【题型】解答题　【知识点】函数　【难度】easy
已知函数 $f(x)=-x+1$，$g(x)=(x-1)^2$，$x \in \mathbf{R}$.

(1) 在图 1 中画出函数 $f(x)$，$g(x)$ 的图象；

(2) 定义：$\forall x \in \mathbf{R}$，用 $m(x)$ 表示 $f(x)$，$g(x)$ 中的较小者，记为 $m(x)=\min\{f(x),g(x)\}$，请分别用图象法和解析式法表示函数 $m(x)$.（注：图象法请在图 2 中表示，本题中的单位长度请自己定义且标明）
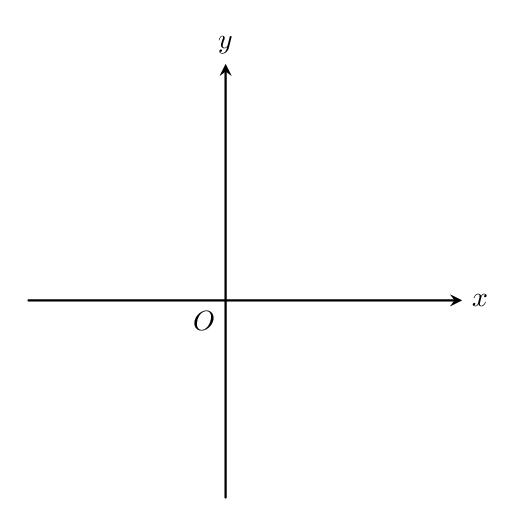
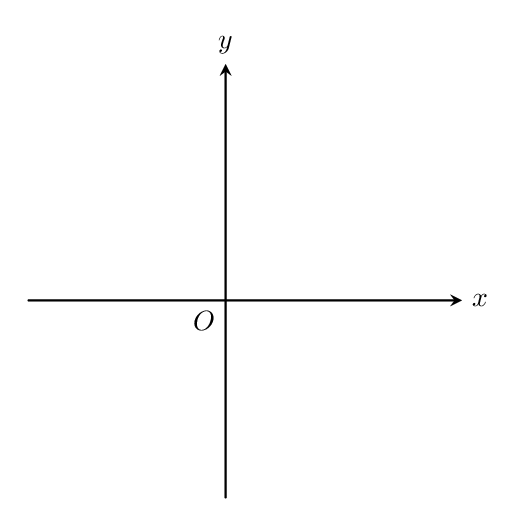
【解答】
【答案】 (1) 图象见解析；(2) $m(x)=\begin{cases}-x+1, & x \in (-\infty, 0] \cup [1, +\infty) \\ (x-1)^2, & x \in (0, 1)\end{cases}$ ；图象见解析.

【分析】

(1) 由一次函数和二次函数图象特征可得结果；

(2) 根据 $m(x)$ 定义可分段讨论得到解析式；由解析式可得图象.

【详解】

(1) $f(x)$，$g(x)$ 的图象如下图所示：

(2) 当 $x \le 0$ 时，$(x-1)^2 \ge -x+1$，则 $m(x)=f(x)=-x+1$；

当 $0 < x < 1$ 时，$(x-1)^2 < -x+1$，则 $m(x)=g(x)=(x-1)^2$；

当 $x \ge 1$ 时，$(x-1)^2 \ge -x+1$，则 $m(x)=f(x)=-x+1$；

综上所述：$m(x)=\begin{cases}-x+1, & x \in (-\infty, 0] \cup [1, +\infty) \\ (x-1)^2, & x \in (0, 1)\end{cases}$.

$m(x)$ 图象如下图所示：

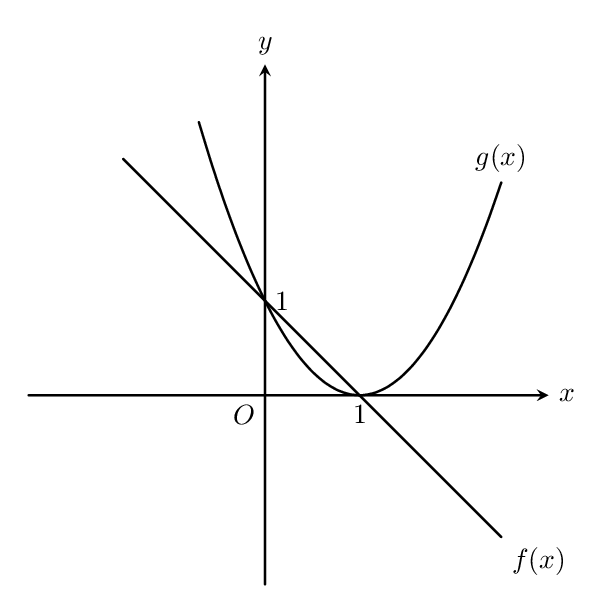
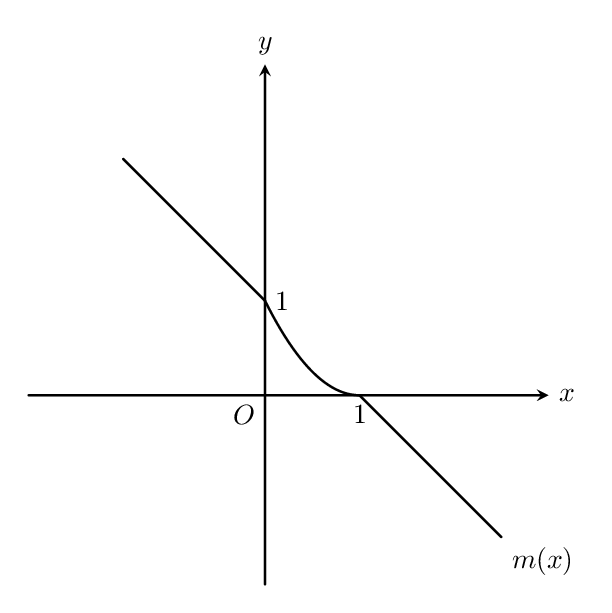